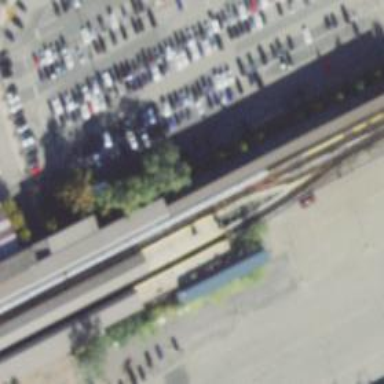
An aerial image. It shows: Bridge with electrified rails.